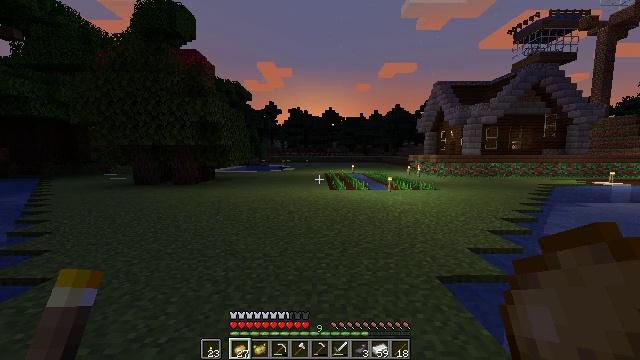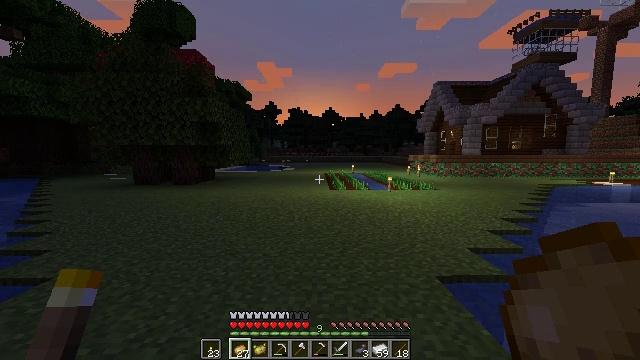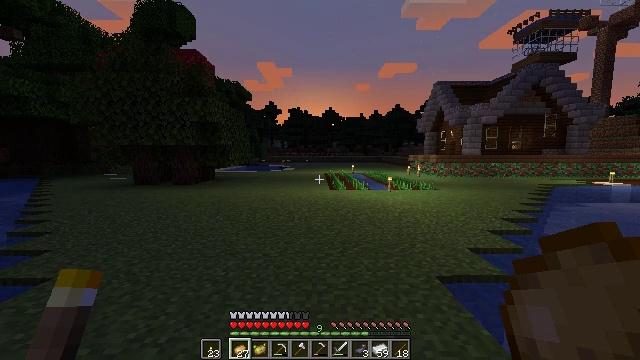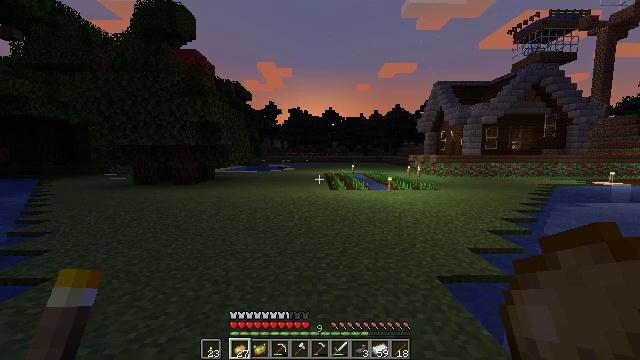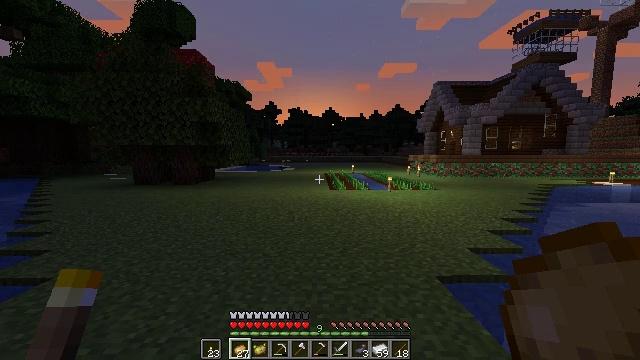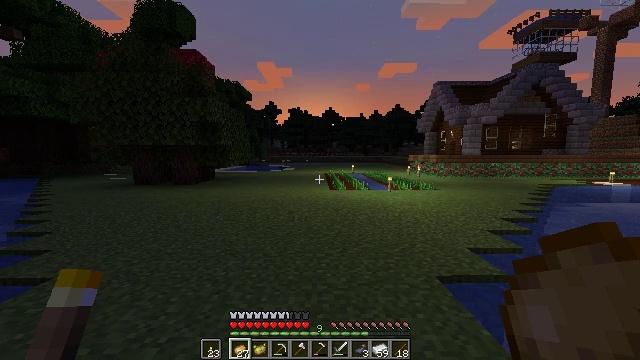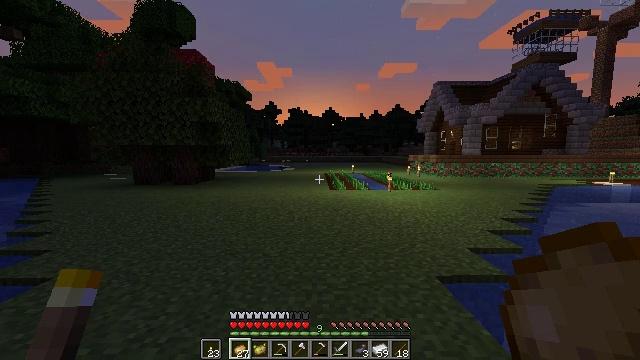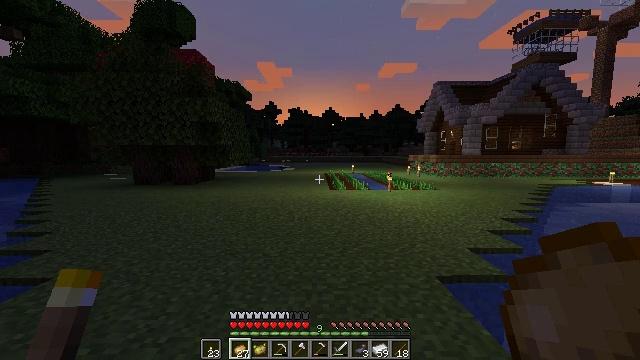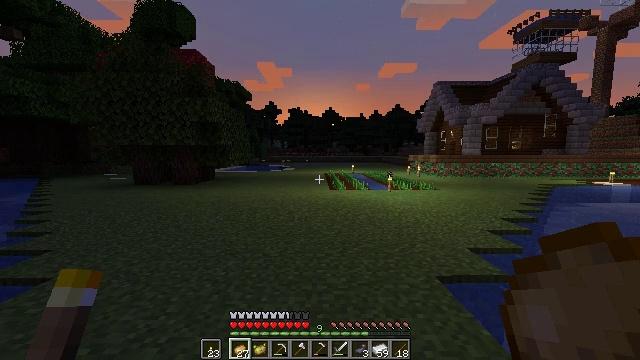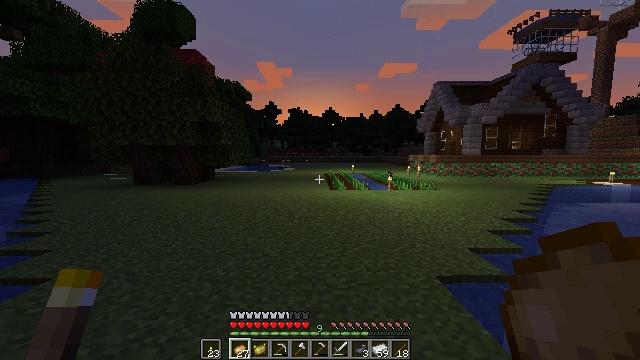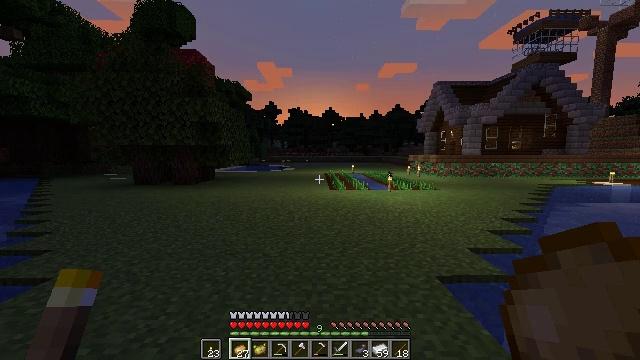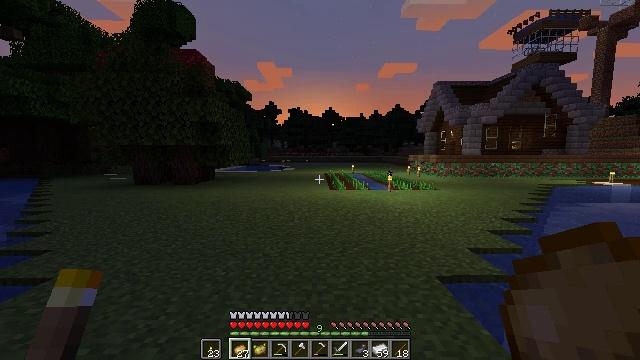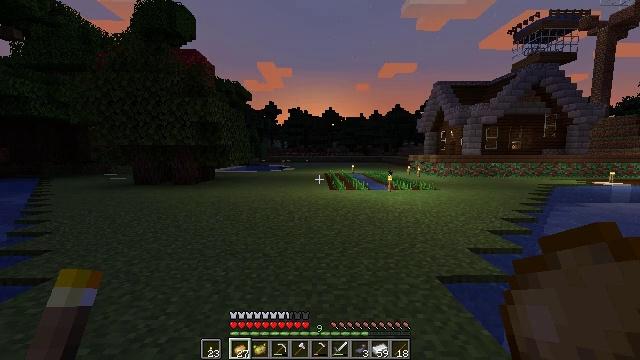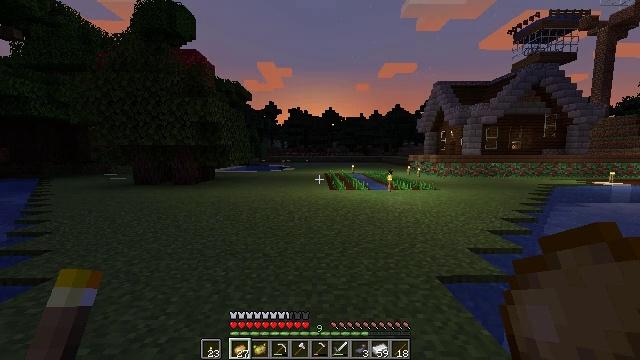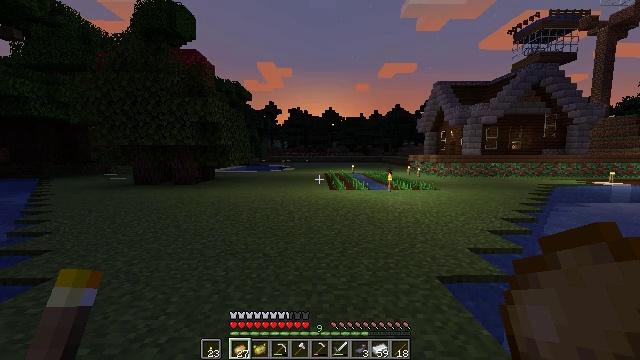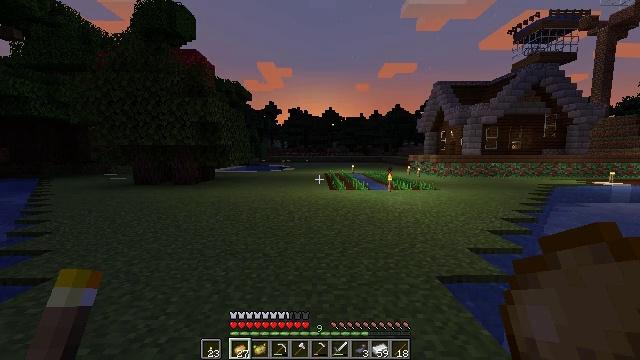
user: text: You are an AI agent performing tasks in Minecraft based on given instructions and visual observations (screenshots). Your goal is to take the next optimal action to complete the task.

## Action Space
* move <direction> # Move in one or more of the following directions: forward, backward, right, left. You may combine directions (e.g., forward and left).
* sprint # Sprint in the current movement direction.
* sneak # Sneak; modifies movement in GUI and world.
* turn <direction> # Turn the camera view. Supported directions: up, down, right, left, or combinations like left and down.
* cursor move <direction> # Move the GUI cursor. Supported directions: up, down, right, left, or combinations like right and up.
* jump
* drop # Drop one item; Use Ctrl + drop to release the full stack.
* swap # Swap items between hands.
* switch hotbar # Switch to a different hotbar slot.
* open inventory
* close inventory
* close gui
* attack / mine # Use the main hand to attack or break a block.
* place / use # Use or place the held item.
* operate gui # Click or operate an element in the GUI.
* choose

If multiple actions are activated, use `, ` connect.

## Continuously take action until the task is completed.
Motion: motion action
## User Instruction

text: Use a furnace to make a baked potato.
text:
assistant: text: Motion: no_op
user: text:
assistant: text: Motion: no_op
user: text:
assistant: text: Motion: no_op
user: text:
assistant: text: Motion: no_op
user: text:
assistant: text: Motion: no_op
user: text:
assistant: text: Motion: no_op
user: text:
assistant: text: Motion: no_op
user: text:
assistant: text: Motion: no_op
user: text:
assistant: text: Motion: no_op
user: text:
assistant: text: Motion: no_op
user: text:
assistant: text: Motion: no_op
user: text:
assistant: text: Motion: no_op
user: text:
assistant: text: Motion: no_op
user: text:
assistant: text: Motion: no_op
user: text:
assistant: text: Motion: no_op
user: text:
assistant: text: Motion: no_op
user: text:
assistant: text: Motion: no_op
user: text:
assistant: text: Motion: no_op
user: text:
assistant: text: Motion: no_op
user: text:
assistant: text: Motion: no_op
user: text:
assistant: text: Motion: no_op
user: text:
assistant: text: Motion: no_op
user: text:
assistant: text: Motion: no_op
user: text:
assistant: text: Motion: no_op
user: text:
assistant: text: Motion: no_op
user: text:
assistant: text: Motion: no_op
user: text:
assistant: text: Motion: no_op
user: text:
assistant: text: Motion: no_op
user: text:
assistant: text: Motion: no_op
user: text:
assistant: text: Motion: no_op